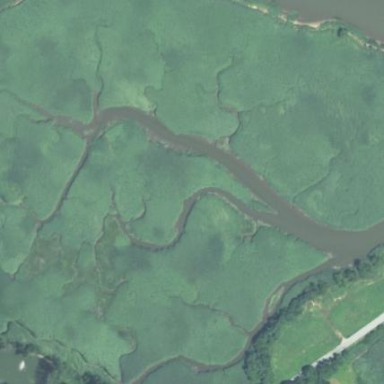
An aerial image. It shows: Marsh wetland.